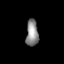
Tissue: skin
Cell type: Others
Senescence score: 0.7162
Nuclear area (px): 319
Mean DAPI intensity: 138.693